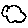
Label: cloud